Question: In my 'application:didFinishLauchginWithOptions:' I set the default appearances for my controls.
'''
UIImage *transparentImage = [UIImage imageNamed:@"transparent.png"];
[[UIBarButtonItem appearance]setBackgroundImage:transparentImage
forState:UIControlStateNormal
barMetrics:UIBarMetricsDefault];
'''
this works great for me as it gives normal UIBarButtonItems a transparent flat look. However there is a button I that is presented from a 'UIDocumentInteractionController' when you press "quick look" that does not have the right appearance.

I believe this is the only barbuttonitem i have that is just an image. Is there a way I can modify this button to give it some contrast so it doesnt look so ugly? even the original background looks ok on against my naviagationbar background.
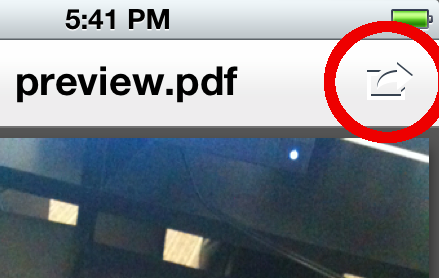
Answer: I ended up implementing
> documentInteractionControllerWillBeginPreview, documentInteractionControllerDidEndPreview
In willBegin I retain the right button and set navigationItem's right button to nil. I do so because in didEnd the view is already shown so resetting the appearance does not take effect untill its added back.
'''
- (void)documentInteractionControllerWillBeginPreview:(UIDocumentInteractionController *)controller
{
[[UIBarButtonItem appearance] setBackgroundImage:nil forState:UIControlStateNormal barMetrics:UIBarMetricsDefault];
[[UIBarButtonItem appearance] setBackgroundImage:nil forState:UIControlStateHighlighted barMetrics:UIBarMetricsDefault];
[[UIBarButtonItem appearance] setBackgroundImage:nil forState:UIControlStateSelected barMetrics:UIBarMetricsDefault];
self.rightButton = self.navigationItem.rightBarButtonItem;
self.navigationItem.rightBarButtonItem = nil;
}
- (void)documentInteractionControllerDidEndPreview:(UIDocumentInteractionController *)controller
{
UIImage *transparentImage = [UIImage imageNamed:@"transparent.png"];
[[UIBarButtonItem appearance] setBackgroundImage:transparentImage forState:UIControlStateNormal barMetrics:UIBarMetricsDefault];
[[UIBarButtonItem appearance] setBackgroundImage:transparentImage forState:UIControlStateHighlighted barMetrics:UIBarMetricsDefault];
[[UIBarButtonItem appearance] setBackgroundImage:transparentImage forState:UIControlStateSelected barMetrics:UIBarMetricsDefault];
self.navigationItem.rightBarButtonItem = self.rightButton;
}
'''
Its not perfect but its much better than it was. If anyone can figure out how to handle the presenting controller's 'rightBarButtonItem' I will accept your answer instead.